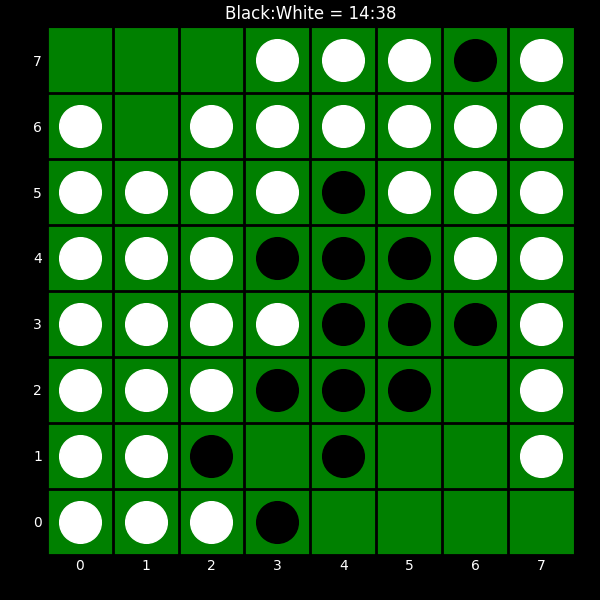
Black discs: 14
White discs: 38